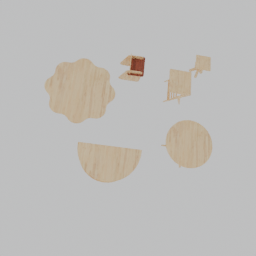
Label: furniture